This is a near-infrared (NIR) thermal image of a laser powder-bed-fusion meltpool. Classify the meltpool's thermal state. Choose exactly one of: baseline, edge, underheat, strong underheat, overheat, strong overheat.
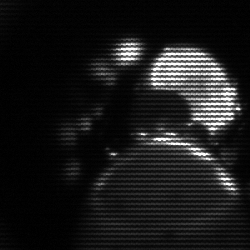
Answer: edge